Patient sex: F
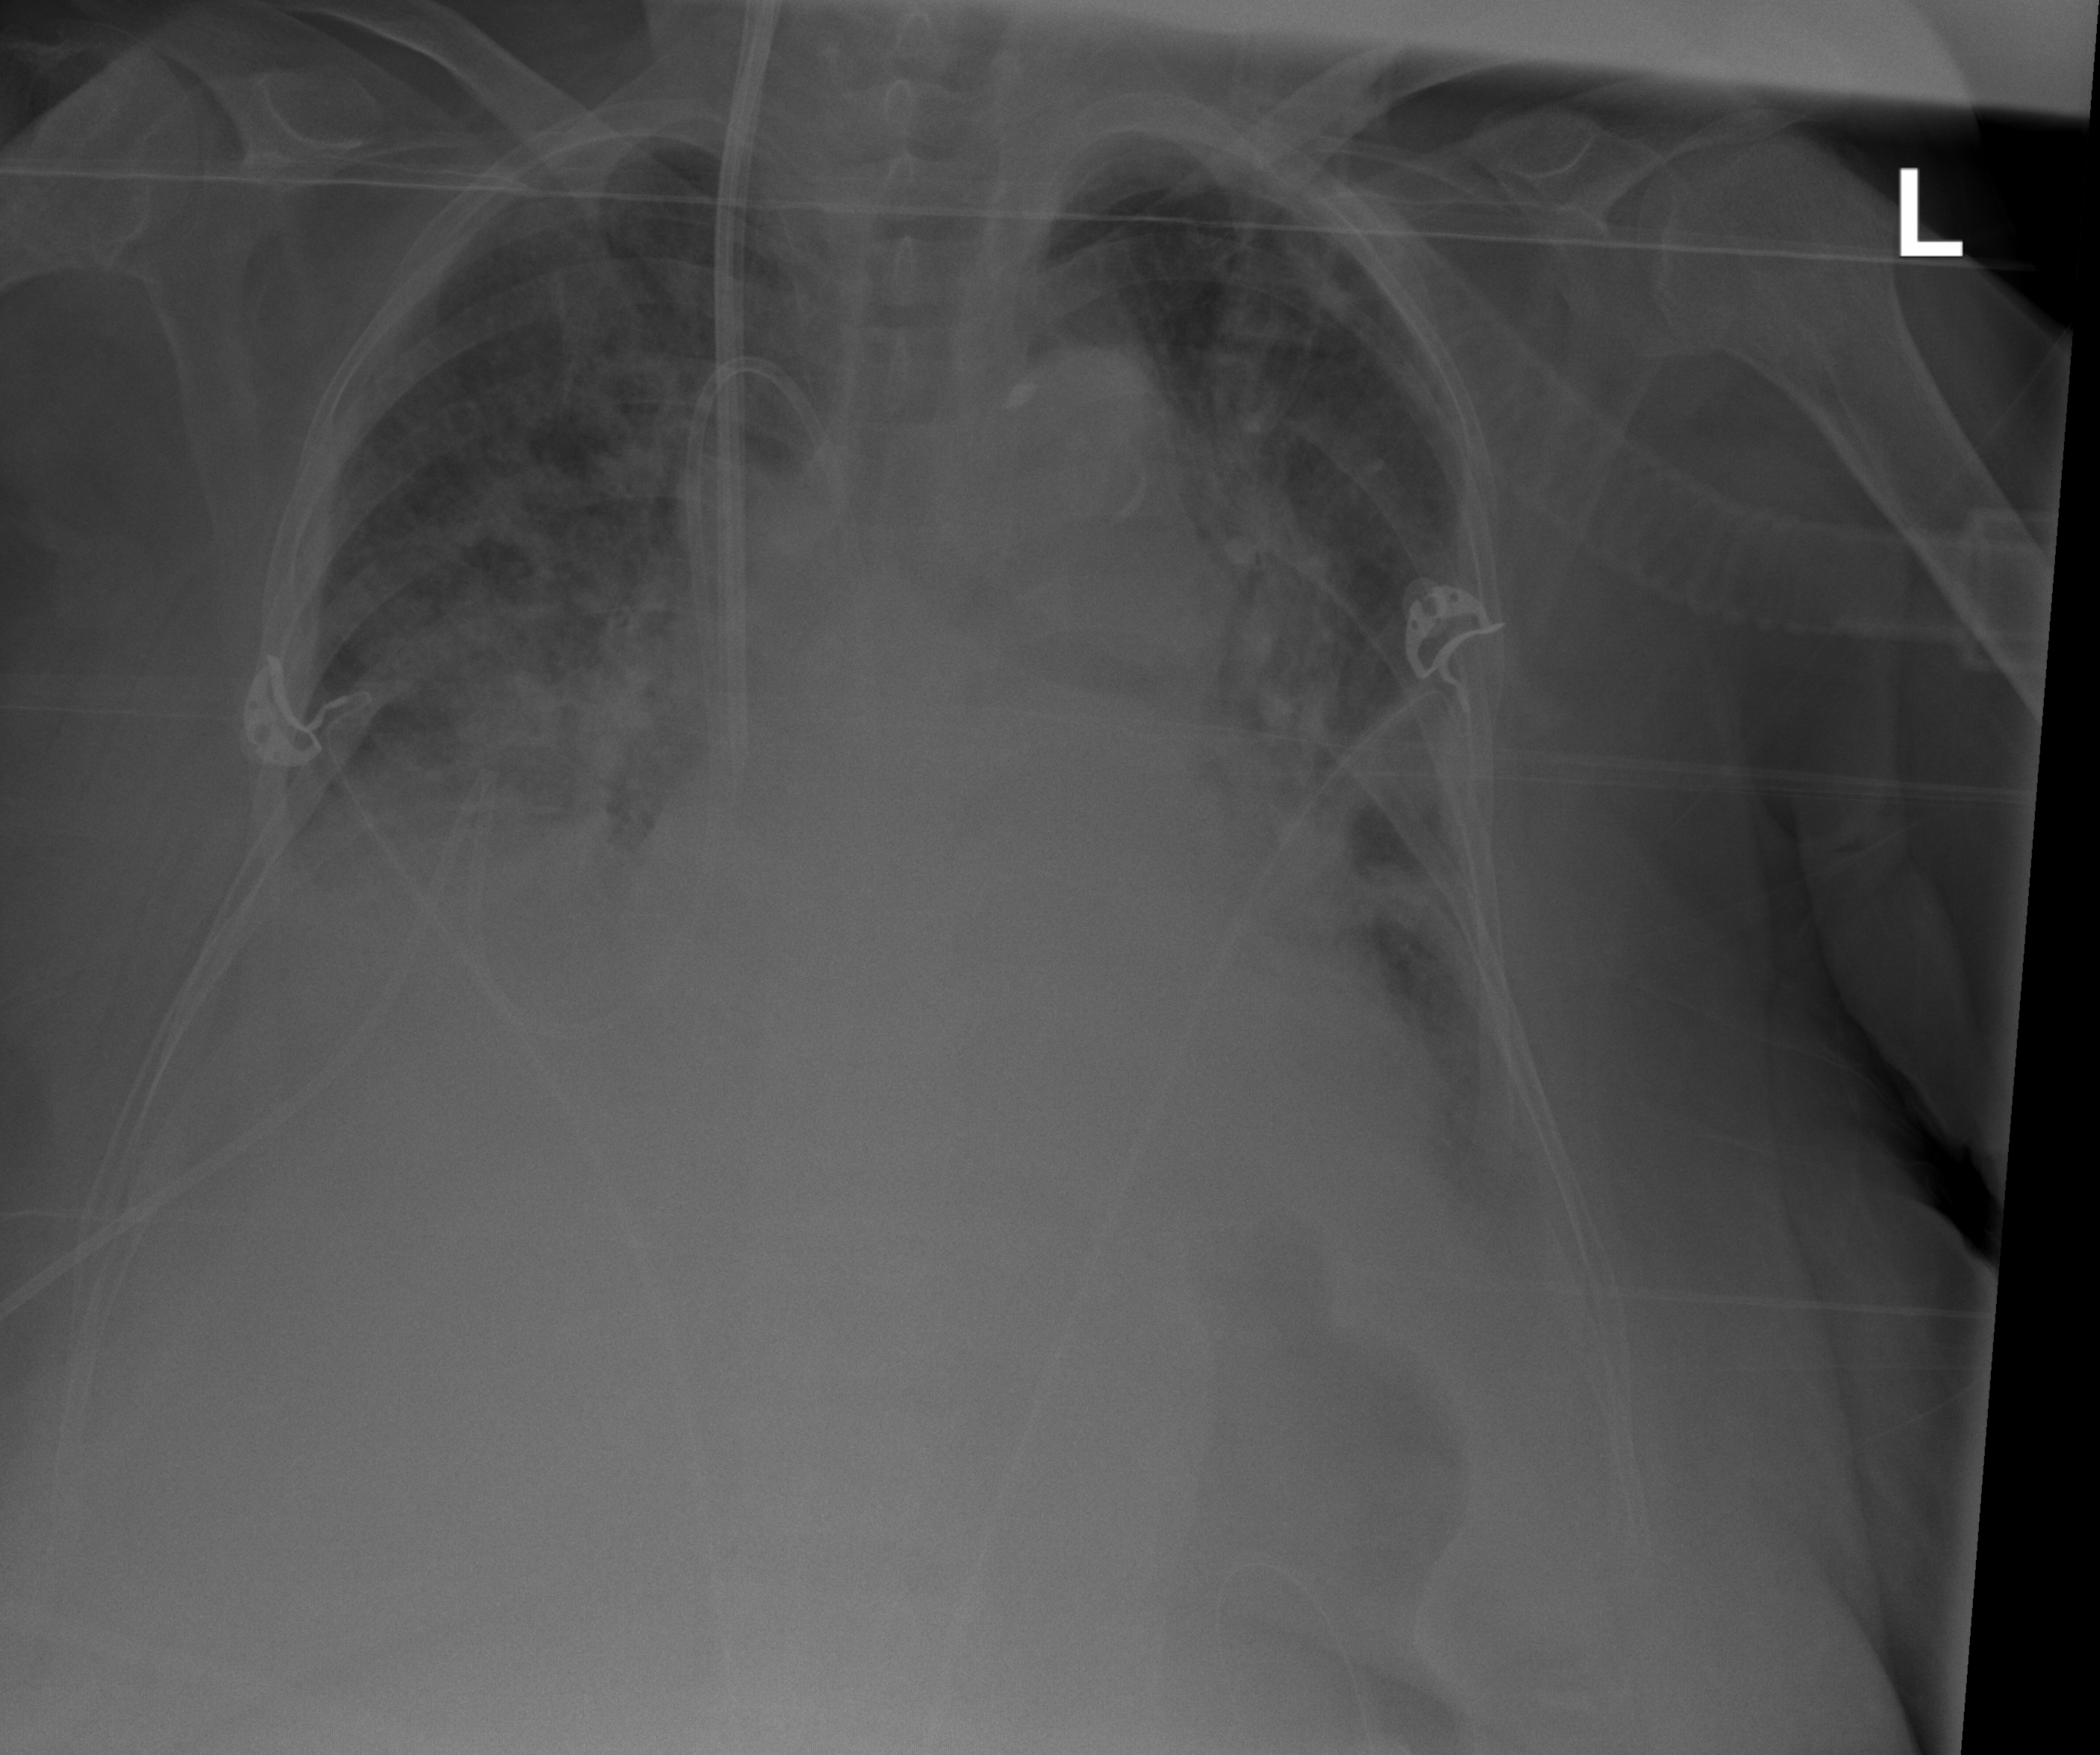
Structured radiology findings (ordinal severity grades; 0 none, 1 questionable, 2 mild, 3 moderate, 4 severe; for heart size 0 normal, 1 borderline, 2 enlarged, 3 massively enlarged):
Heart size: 3
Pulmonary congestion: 3
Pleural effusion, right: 2
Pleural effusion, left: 2
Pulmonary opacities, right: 3
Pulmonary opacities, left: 2
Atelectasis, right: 3
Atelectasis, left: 2